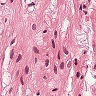
Metastatic tissue present: no